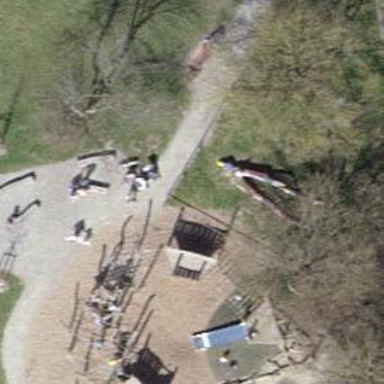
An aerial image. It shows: Bench.